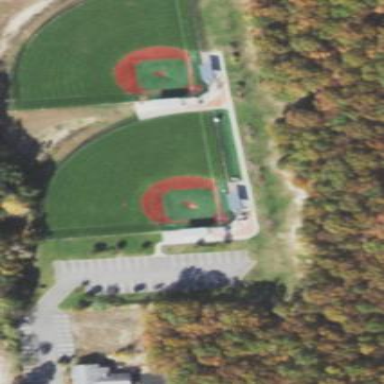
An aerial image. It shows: Baseball pitch for leisure land activities.